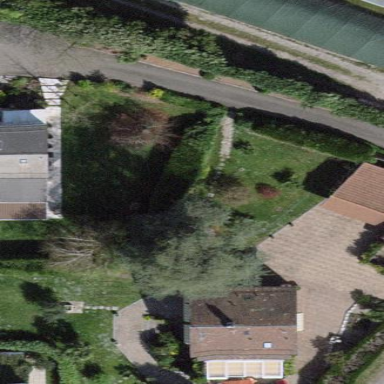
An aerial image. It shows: Garden enclosed by fence.